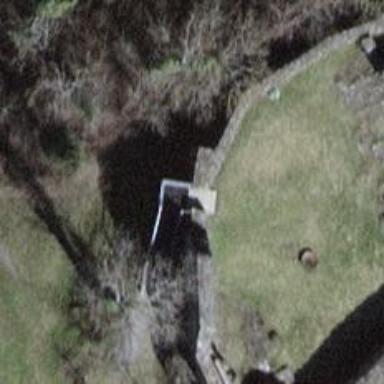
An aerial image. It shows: Entrance with barrier.